Question: I have this table relationship

It's a job assignment database in which, as soon a job is assigned to an user, the 'Jobs Management' table gets a new record with the corresponding data (the user ID assigned to and the job ID that was assigned).
I'd like to create an interface that helps the manager assign the jobs that aren't assigned yet. For that, which would be the SQL STATEMENT that select every job but excludes any job that is already assigned (it means that its ID is already in 'Jobs Management' table)?
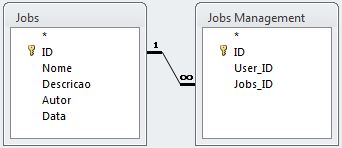
Answer: There are several ways to express this in SQL. I think this is the most straightforward:
'''
SELECT ID, Nome FROM Jobs WHERE ID NOT IN (SELECT Jobs_ID FROM JobsManagement)
'''